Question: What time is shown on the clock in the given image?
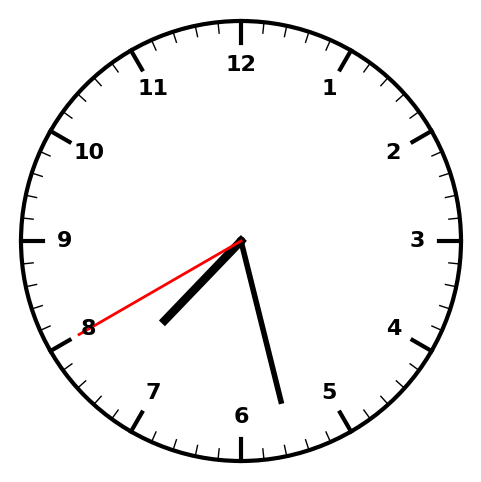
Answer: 07:27:40